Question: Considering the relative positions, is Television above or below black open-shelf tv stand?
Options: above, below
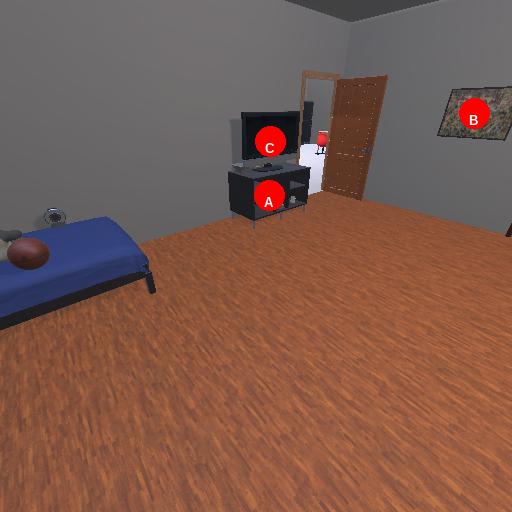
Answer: above